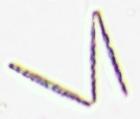
Label: Thalassionema